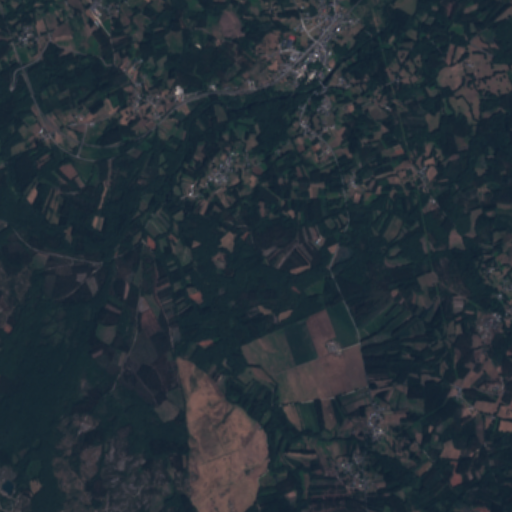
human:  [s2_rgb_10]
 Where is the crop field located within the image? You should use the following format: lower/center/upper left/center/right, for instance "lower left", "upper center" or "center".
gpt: The crop field is located in the upper center of the image.
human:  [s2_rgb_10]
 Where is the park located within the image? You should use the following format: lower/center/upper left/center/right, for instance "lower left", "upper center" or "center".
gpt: The park is located in the upper center of the image.
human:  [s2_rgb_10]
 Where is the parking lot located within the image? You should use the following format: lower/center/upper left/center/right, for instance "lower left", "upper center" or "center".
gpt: The parking lot is located in the upper center of the image.
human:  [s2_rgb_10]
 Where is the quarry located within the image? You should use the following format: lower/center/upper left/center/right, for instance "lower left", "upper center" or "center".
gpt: The quarry is located in the lower left of the image.
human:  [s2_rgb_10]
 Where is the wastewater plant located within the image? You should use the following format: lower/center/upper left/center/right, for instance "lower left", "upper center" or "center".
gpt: The wastewater plant is located in the upper right of the image.
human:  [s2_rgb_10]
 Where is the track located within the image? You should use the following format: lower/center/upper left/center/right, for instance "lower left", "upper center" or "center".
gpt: There is no track in the image.